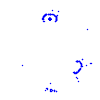
Particle: kaon